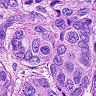
Metastatic tissue present: yes